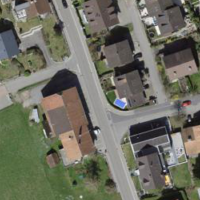
EUNIS habitat code: 54
Species observed at this site:
Euonymus europaeus